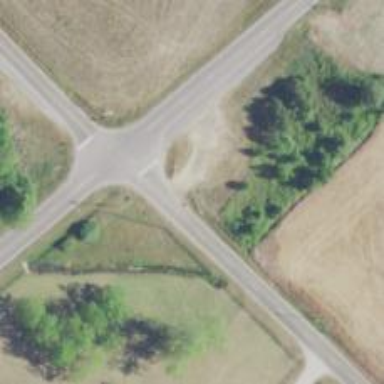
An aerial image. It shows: Road with stop sign.